Question: I have a few percentage-sized divs and at screen 'max-width:1030px' the divs are at 50%. But the fifth div leaves a blank space before continuing.
<URL>

I have no idea why. <URL>
HTML
'''
<div class="video-grid">
<div class="vimeo">
<a class="fancybox-media" href="http://player.vimeo.com/video/65191942?title=0&amp;byline=0&amp;portrait=0&amp;color=dd4c23">
<img alt="" src="http://b.vimeocdn.com/ts/435/991/435991395_640.jpg" />
</a>
</div>
<div class="vimeo">
<a class="fancybox-media" href="http://player.vimeo.com/video/65191942?title=0&amp;byline=0&amp;portrait=0&amp;color=dd4c23">
<img alt="" src="http://b.vimeocdn.com/ts/436/269/436269192_640.jpg" />
</a>
</div>
<div class="vimeo">
<a class="fancybox-media" href="http://player.vimeo.com/video/65191942?title=0&amp;byline=0&amp;portrait=0&amp;color=dd4c23">
<img alt="" src="http://b.vimeocdn.com/ts/436/115/436115827_640.jpg" />
</a>
</div>
<div class="vimeo">
<a class="fancybox-media" href="http://player.vimeo.com/video/65191942?title=0&amp;byline=0&amp;portrait=0&amp;color=dd4c23">
<img alt="" src="http://b.vimeocdn.com/ts/435/991/435991608_640.jpg" />
</a>
</div>
<div class="vimeo">
<a class="fancybox-media" href="http://player.vimeo.com/video/65191942?title=0&amp;byline=0&amp;portrait=0&amp;color=dd4c23">
<img alt="" src="http://b.vimeocdn.com/ts/435/991/435991608_640.jpg" />
</a>
</div>
<div class="vimeo">
<a class="fancybox-media" href="http://player.vimeo.com/video/65191942?title=0&amp;byline=0&amp;portrait=0&amp;color=dd4c23">
<img alt="" src="http://new.stevenspiel.com/wp-content/themes/Photum/images/kiss.jpg" />
</a>
</div>
<div class="vimeo">
<a class="fancybox-media" href="http://player.vimeo.com/video/65191942?title=0&amp;byline=0&amp;portrait=0&amp;color=dd4c23">
<img alt="" src="http://b.vimeocdn.com/ts/435/991/435991206_640.jpg" />
</a>
</div>
</div>
'''
CSS
'''
.video-grid {
width:100%;
}
.vimeo {
max-width:400px;
min-width:250px;
width:33%;
float:left;
}
.vimeo img {
width:90%;
padding:5%;
}
@media screen and (max-width:1030px) {
.vimeo {
width:50%;
min-width: 170px;
}
}
'''
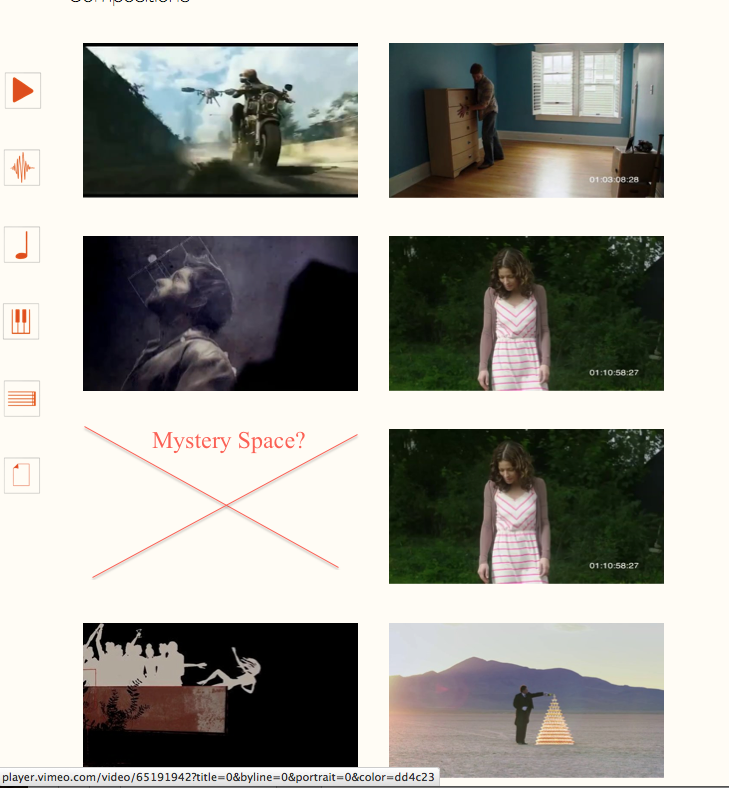
Answer: Add this into your media query:
'''
.vimeo:nth-of-type(2n-1) {
clear:both;
}
'''
Basically, it just adds a clear class to every second image, i.e. 1, 3, 5, 7, 9 etc.
Just keep in mind that the browser support (IE) can be problematic - see <URL>, but if you aren't bothered about those still using IE8 and below then this will work perfectly!
Good luck.
It might also be wise to add in a clear class for the full size as well not just the media query.
Here is the full CSS. Note that the media query now removes the clear class from the (3n-2) selector as well before reapplying it so as to avoid clearing extra divs that you wouldn't want.
Hope that helps!
'''
.video-grid {
width:100%;
}
.vimeo {
max-width:400px;
min-width:250px;
width:33%;
float:left;
}
.vimeo:nth-of-type(3n-2) {
clear:both;
}
.vimeo img {
width:90%;
padding:5%;
}
@media screen and (max-width:1030px) {
.vimeo {
width:50%;
min-width: 170px;
}
.vimeo:nth-of-type(3n-2) {
clear:none;
}
.vimeo:nth-of-type(2n-1) {
clear:both;
}
}
'''